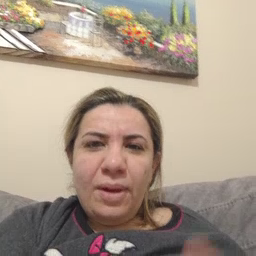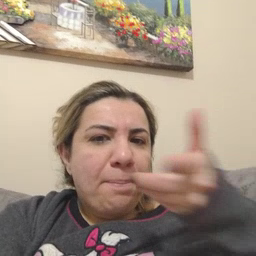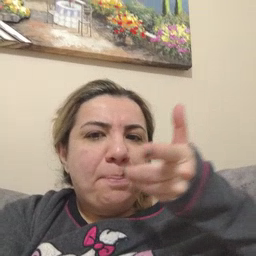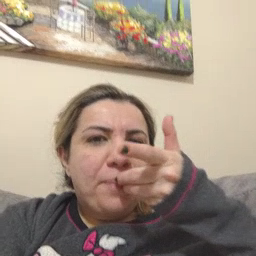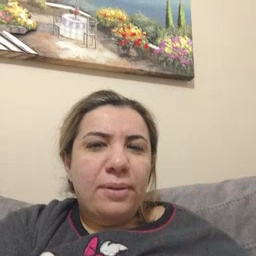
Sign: pizza